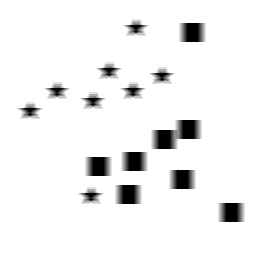
Squares: 8
Triangles: 0
Stars: 8
Total shapes: 16